Question: I'm trying to create this background in HTML & CSS - Note: I'm not trying to include the text/logo "Joinnow":

I've gotten this far show on JSFiddle: <URL>
The bottom part is fine but the top part I'm struggling with. For some reason I'm getting:
- - - -
Current Code Below:
'''
<div class="object"></div>
.object {
border-bottom-right-radius: .1875em;
border-bottom-left-radius: .1875em;
z-index: 99;
position: relative;
box-shadow: 0 0 0 1px rgba(0,0,0,0.15),inset 0 0 0 1px rgba(255,255,255,0.6), 0 4px 2px -2px rgba(0,0,0,0.2),0 0 1px 1px rgba(0,0,0,0.15);
background-repeat: repeat-x;
background-position: 0 0;
background-image: linear-gradient(to bottom,rgba(255,255,255,0.7) 0,rgba(255,255,255,0) 100%);
background-color: #e1e1e1;
margin-top: 3em;
margin-left: .75em;
margin-right: .75em;
padding-left: 0;
padding-bottom: 0;
padding-right: 0;
padding-top: 0;
width: 340px;
height: 160px;
}
.object:after, .object:before {
border: 13px solid transparent;
position: absolute;
content: '';
left: 58%;
bottom:100%;
width: 140px;
height: 800px;
border-top-left-radius: .1875em;
border-top-right-radius: .1875em;
}
.object:after {
border-bottom-color: #fafafa;
border-width: 14px;
margin-left: -24px;
height: 60px;
}
.object:before {
border-bottom-color: #999;
border-width: 15px;
margin-left: -25px;
height: 60px;
}
'''
thankyou
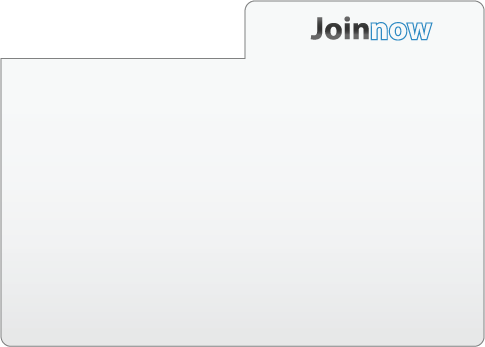
Answer: Here is an alternative which still uses the :before and :after, but instead of setting the borders of the pseudo-elements, the background color, width and height of each element is set to achieve a similar effect.
'''
.object {
border-bottom-right-radius: .1875em;
border-bottom-left-radius: .1875em;
z-index: 99;
position: relative;
box-shadow: 0 0 0 1px rgba(0,0,0,0.15),inset 0 0 0 1px rgba(255,255,255,0.6), 0 4px 2px -2px rgba(0,0,0,0.2),0 0 1px 1px rgba(0,0,0,0.15);
background-repeat: repeat-x;
background-position: 0 0;
background-image: linear-gradient(to bottom,rgba(255,255,255,0.9) 0,rgba(255,255,255,0.2) 100%);
background-color: #e1e1e1;
margin-top: 3em;
margin-left: .75em;
margin-right: .75em;
padding-left: 0;
padding-bottom: 0;
padding-right: 0;
padding-top: 0;
width: 340px;
height: 160px;
}
.object:after, .object:before {
position: absolute;
content: '';
left: 66%;
bottom: 100%;
border-top-left-radius: .1875em;
border-top-right-radius: .1875em;
}
.object:after {
background-color: #fafafa;
border-width: 14px;
margin-left: -24px;
width: 140px;
height: 15px;
}
.object:before {
background-color: #999;
border-width: 15px;
margin-left: -25px;
width: 142px;
height: 16px;
}
'''
You can increase the height of the top part by increasing the height value on each pseudo-element. You'll just have to keep in mind that, as it is right now, the :before will always need to have 1px more than the :after when it comes to height.
Also, the alpha values for the linear gradient were changed in order to try and make the color gradient more smooth and even between the top and bottom parts.
<URL>